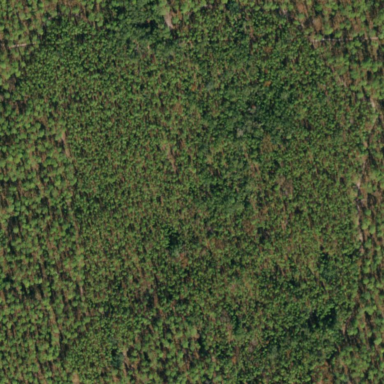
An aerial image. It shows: Forest area dominated by needle-leaved trees.